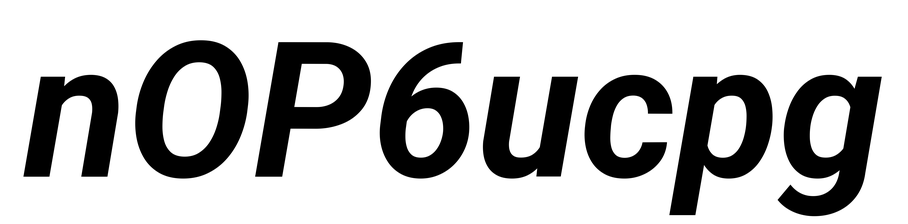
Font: Roboto-Italic_Bold_Italic